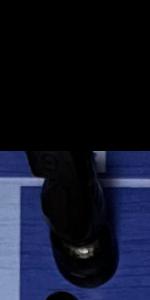
Label: Knight_Black